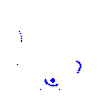
Particle: kaon